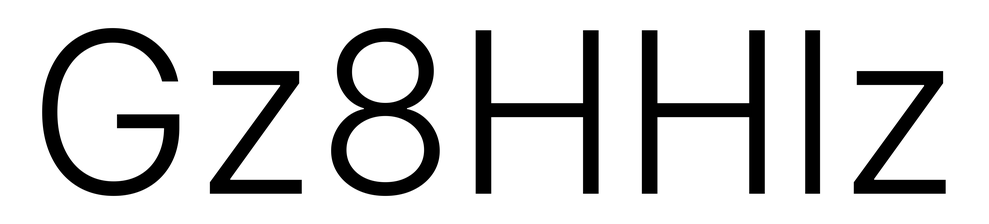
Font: Inter_Light